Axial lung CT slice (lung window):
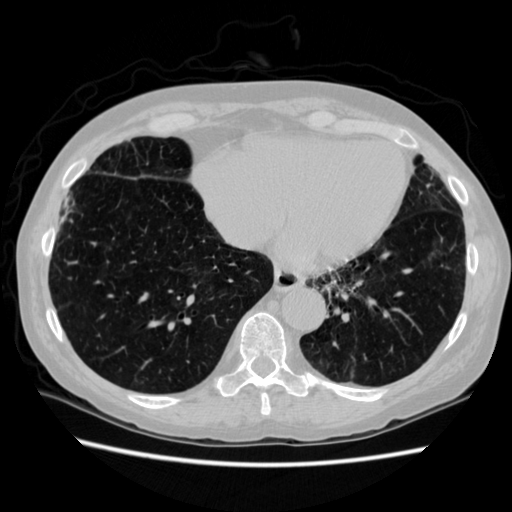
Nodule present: no